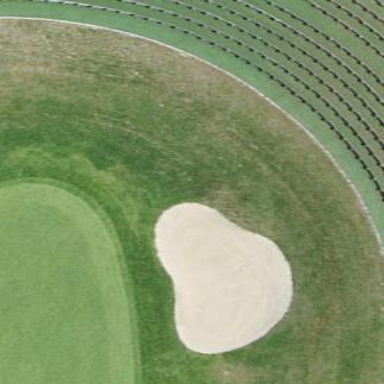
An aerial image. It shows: Sand bunker on golf course.